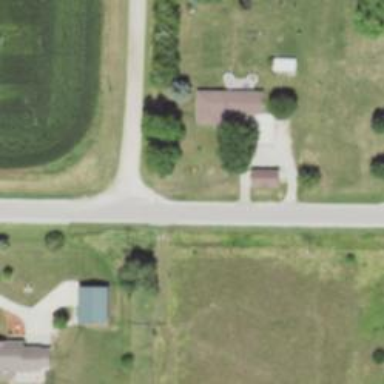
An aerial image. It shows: Driveway.